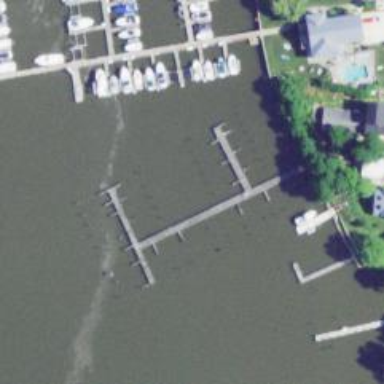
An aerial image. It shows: Man-made pier.